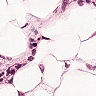
Metastatic tissue present: yes